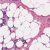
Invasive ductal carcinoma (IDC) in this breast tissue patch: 1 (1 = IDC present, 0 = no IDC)